Brain MRI, t1w sequence, axial 2D slice.
Patient: age 43, sex M, weight 95 kg, height 1.95 m
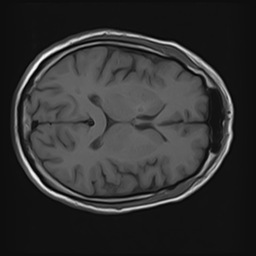